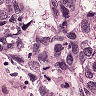
Metastatic tissue present: yes